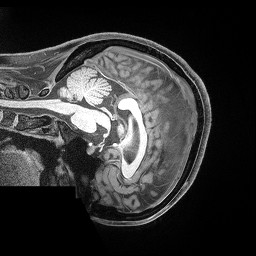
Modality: T1w
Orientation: sagittal
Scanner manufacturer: siemens
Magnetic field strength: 3 T
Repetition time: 2.53 s
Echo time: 0.00169 s